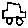
Label: car